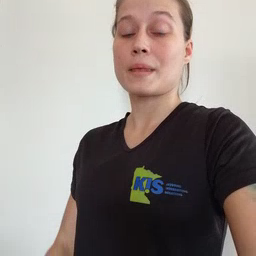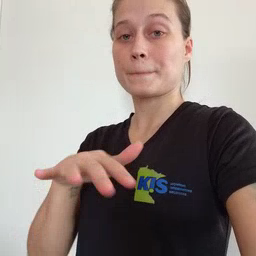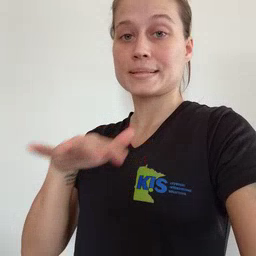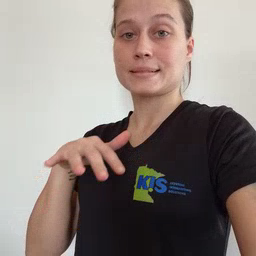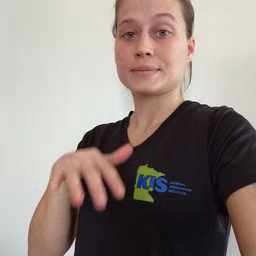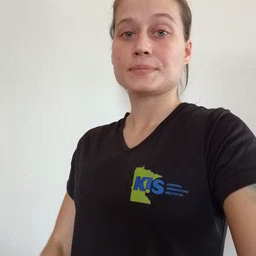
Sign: mitten